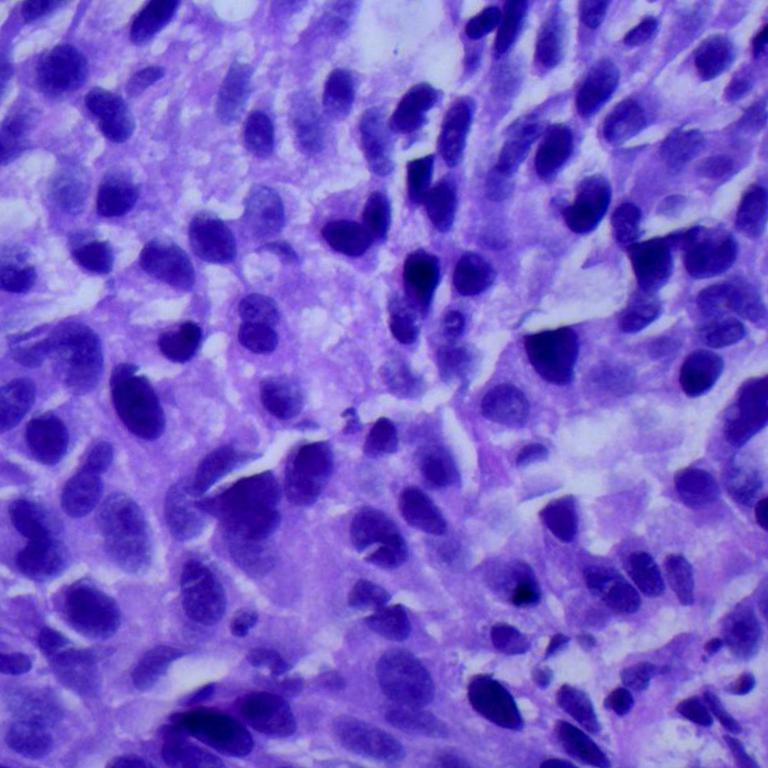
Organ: lung
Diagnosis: squamous carcinomas